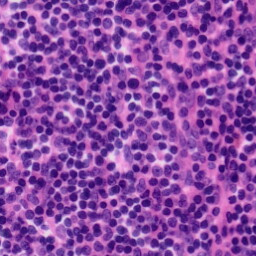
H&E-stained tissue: Tonsil